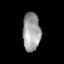
Tissue: lung
Cell type: Epithelial cells
Senescence score: 0.2338
Nuclear area (px): 669
Mean DAPI intensity: 158.371